Aerial crown-view tile of a tropical tree (Barro Colorado Island, Panama), acquired 20250124:
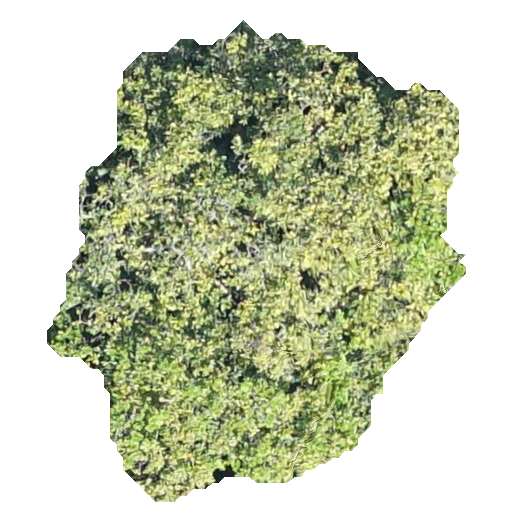
Species: Anacardium excelsum
GBIF accepted scientific name: Anacardium excelsum
Crown area: 206.585 m²